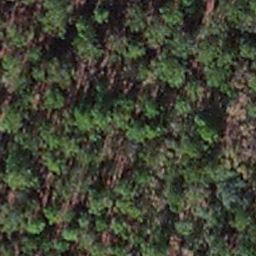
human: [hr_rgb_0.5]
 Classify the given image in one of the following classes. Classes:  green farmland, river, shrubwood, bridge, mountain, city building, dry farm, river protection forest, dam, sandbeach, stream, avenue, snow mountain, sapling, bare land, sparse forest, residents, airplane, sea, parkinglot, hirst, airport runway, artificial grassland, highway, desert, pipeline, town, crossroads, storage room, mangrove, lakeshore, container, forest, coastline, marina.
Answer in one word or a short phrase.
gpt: sapling